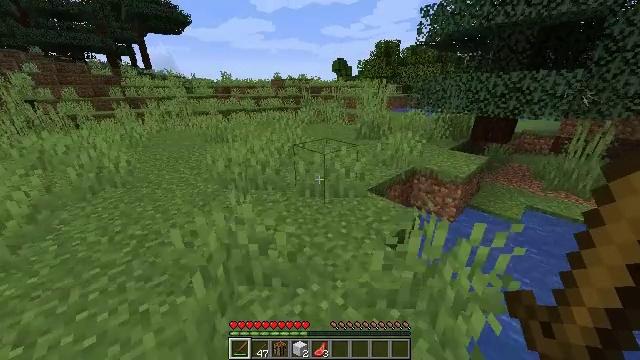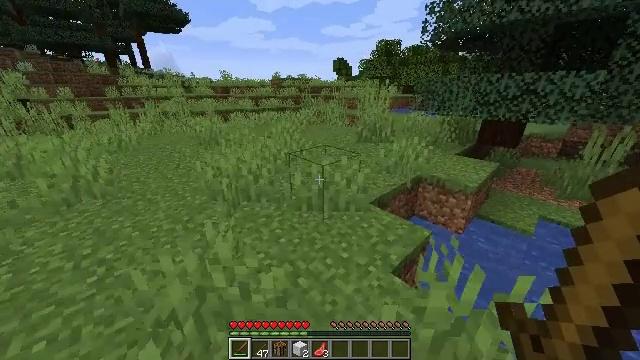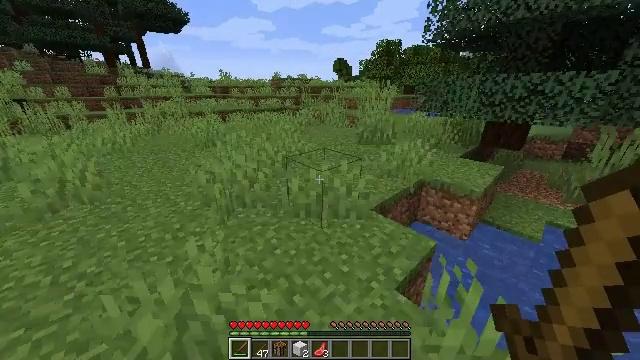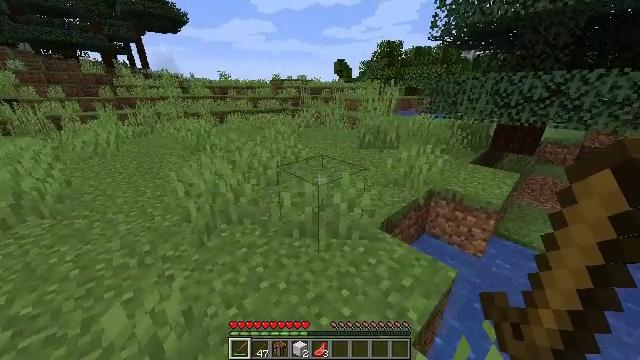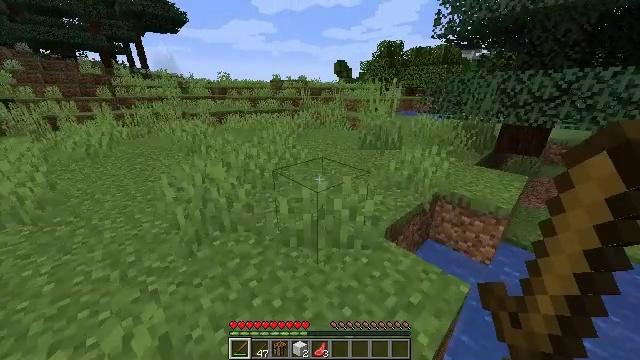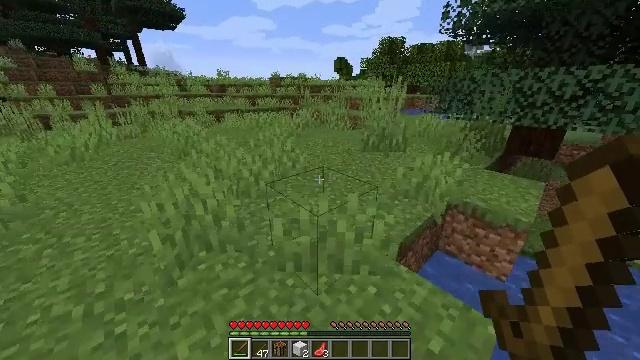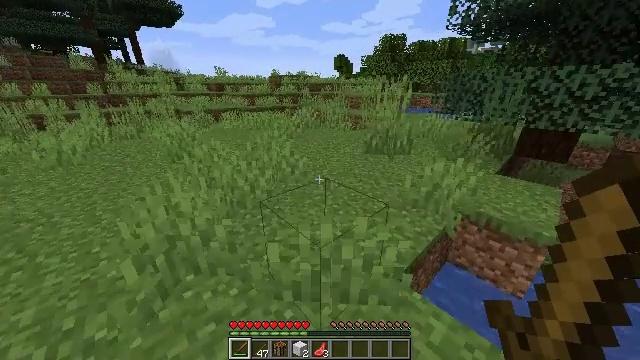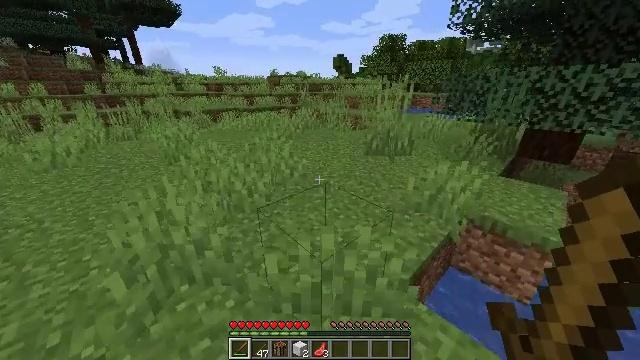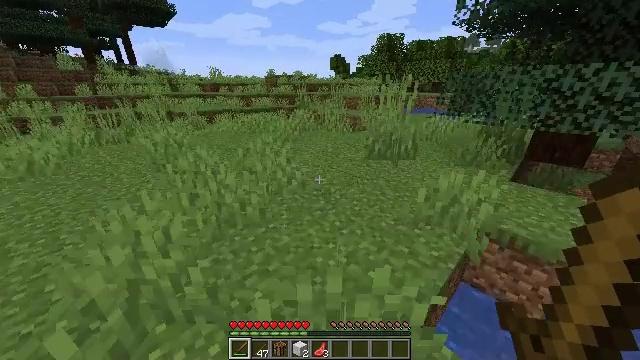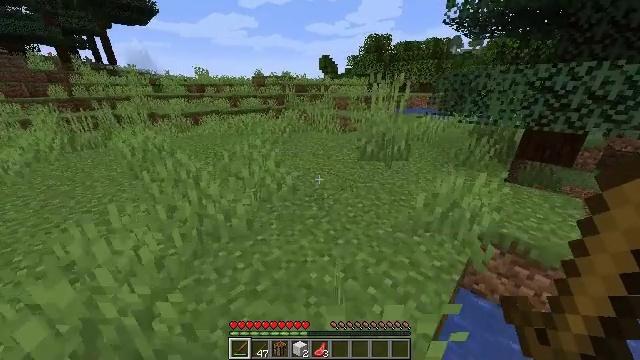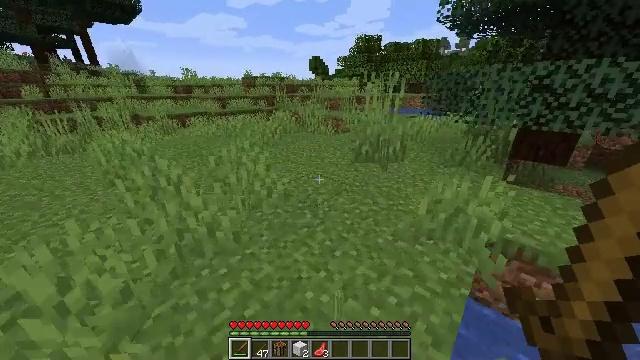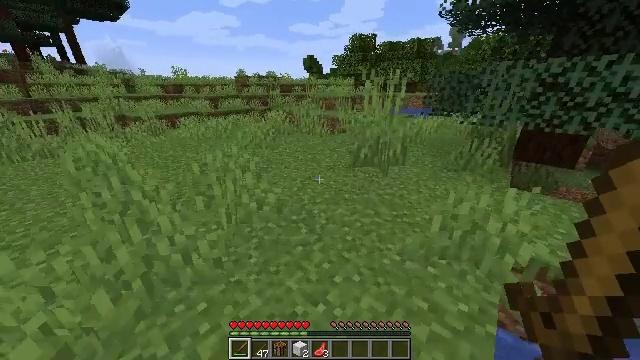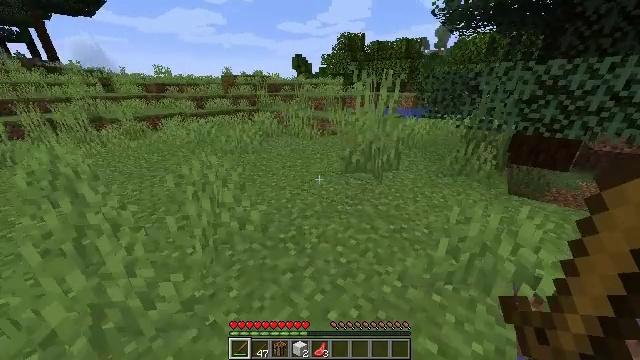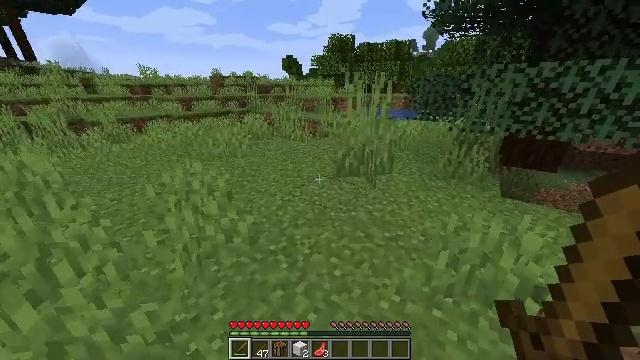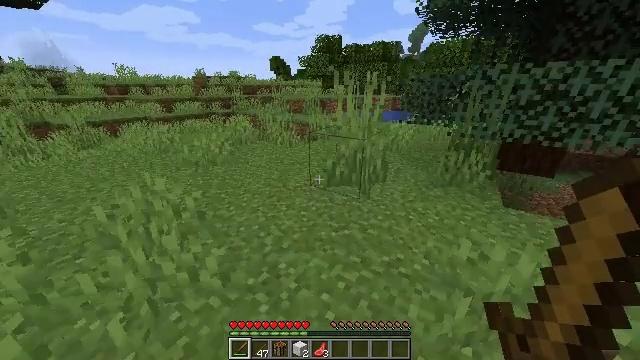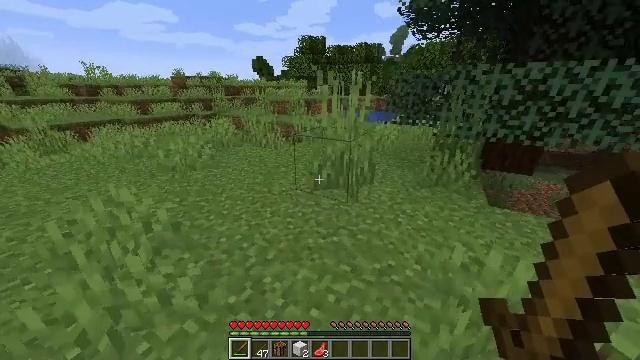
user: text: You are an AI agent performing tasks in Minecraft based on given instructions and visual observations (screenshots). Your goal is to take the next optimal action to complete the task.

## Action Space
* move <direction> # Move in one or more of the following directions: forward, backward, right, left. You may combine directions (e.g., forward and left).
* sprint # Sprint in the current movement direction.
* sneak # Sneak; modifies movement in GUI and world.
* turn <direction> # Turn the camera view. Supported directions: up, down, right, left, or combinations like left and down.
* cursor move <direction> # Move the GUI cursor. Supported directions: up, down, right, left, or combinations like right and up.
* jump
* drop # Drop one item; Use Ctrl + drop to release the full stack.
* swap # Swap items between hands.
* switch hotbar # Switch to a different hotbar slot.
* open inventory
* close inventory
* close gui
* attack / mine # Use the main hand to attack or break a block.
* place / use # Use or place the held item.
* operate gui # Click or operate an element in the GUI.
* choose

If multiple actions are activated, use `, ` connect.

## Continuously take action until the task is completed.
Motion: motion action
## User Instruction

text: Collect tall grass by breaking it.
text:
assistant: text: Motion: move forward, sprint
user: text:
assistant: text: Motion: move forward, sprint
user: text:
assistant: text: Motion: move forward, sprint
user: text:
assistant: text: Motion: move forward, sprint
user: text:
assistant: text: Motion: move forward, sprint
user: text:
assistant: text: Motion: move forward, sprint
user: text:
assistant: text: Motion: move forward, sprint
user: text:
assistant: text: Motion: move forward, sprint
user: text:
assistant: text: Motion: move forward, sprint, turn right
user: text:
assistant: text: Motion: move forward, sprint, turn right
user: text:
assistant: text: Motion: move forward, sprint, turn right
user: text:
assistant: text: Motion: move forward, sprint, turn right
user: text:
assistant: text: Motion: move forward, sprint, turn right
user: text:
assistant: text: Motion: move forward, sprint, turn right
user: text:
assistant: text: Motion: move forward, sprint, turn right
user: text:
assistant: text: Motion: move forward, sprint, turn right
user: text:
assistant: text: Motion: move forward, sprint, turn right
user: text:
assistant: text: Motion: move forward, sprint, turn right
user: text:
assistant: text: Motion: move forward, sprint, turn right
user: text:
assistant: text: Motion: move forward, sprint, turn right
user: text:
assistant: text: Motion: move forward, sprint, turn right
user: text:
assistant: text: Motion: move forward, sprint, attack / mine
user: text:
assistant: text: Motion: move forward, sprint, attack / mine
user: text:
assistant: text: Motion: move forward, sprint, attack / mine
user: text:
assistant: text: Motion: move forward, sprint, attack / mine
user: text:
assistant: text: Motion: move forward, sprint
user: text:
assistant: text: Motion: sprint